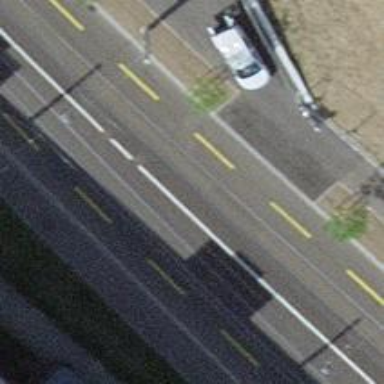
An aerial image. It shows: Secondary road with separate asphalt sidewalks and lanes for cyclists in both directions.